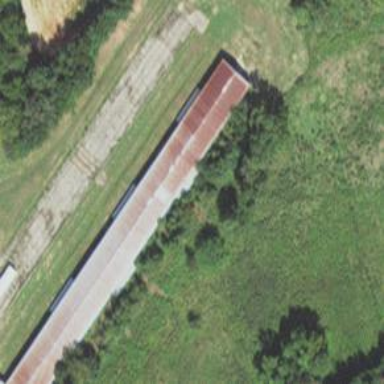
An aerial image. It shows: Farm auxiliary building.